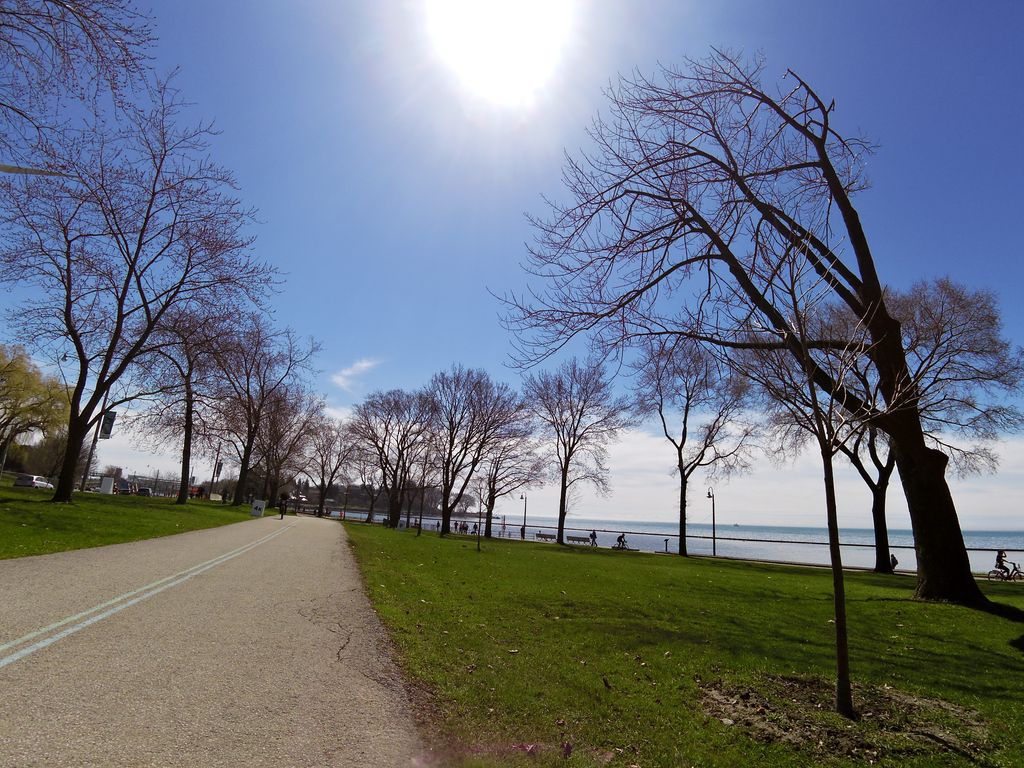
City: toronto